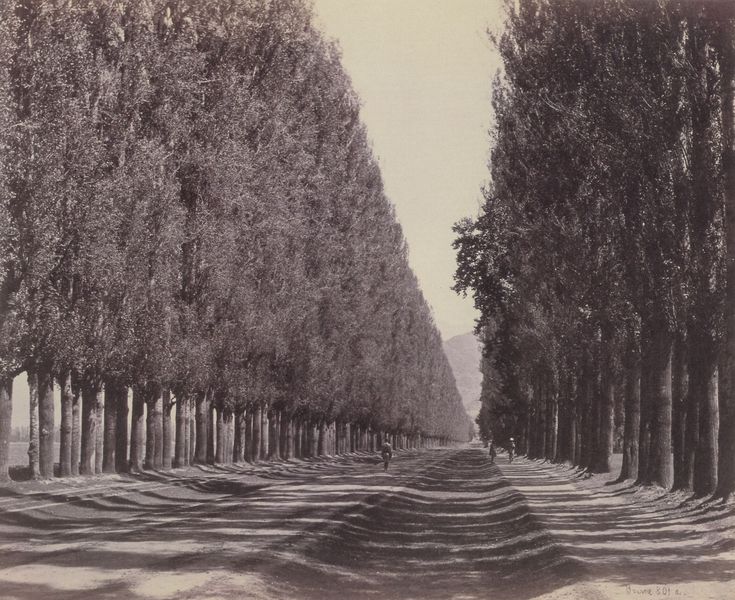
Titel: Pappelallee in Srinagar
Künstler: Samuel Bourne
Standort: New York (New York)
Institution: Sammlung Daniel Wolf Gallery
Schlagwörter: baum, berg, blätter, himmel, laub, mann, schatten, baumstämme, bäume, landschaft, menschen, äste, hintergrund, licht, strasse, park, weg, leute, ferne, hügel, pappel, pappeln, stamm, zweige, gehen, sonne, paar, schön, sommer, passanten, perspektive, berge, gebirge, allee, grafik, spazieren, fußgänger, sepia, stämme, gerade, flucht, foto, fotografie, photographie, gehsteig, schwarz weiß, radierung, uniform, flanieren, fahrrad, photo, reihen, spazierengehen, schattenwurf, fluchtpunkt, spaziergänger, fotographie, radfahrer, rille, begre, linden, mäume, perspektieve, mulde, scharz weiß, fahrradfahrer, gerde, beachtlicher baumbestand, 1801